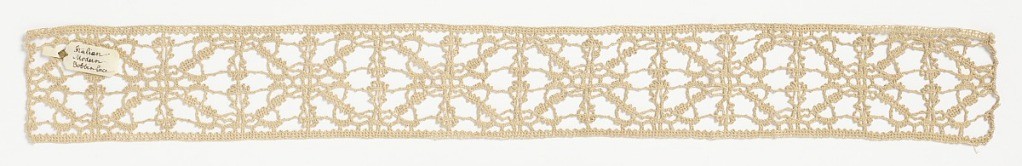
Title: Band
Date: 19th century
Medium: Technique: bobbin lace, Continuous braid like
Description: Fragment of provincial lace worked in a pattern of geometric rectangles.